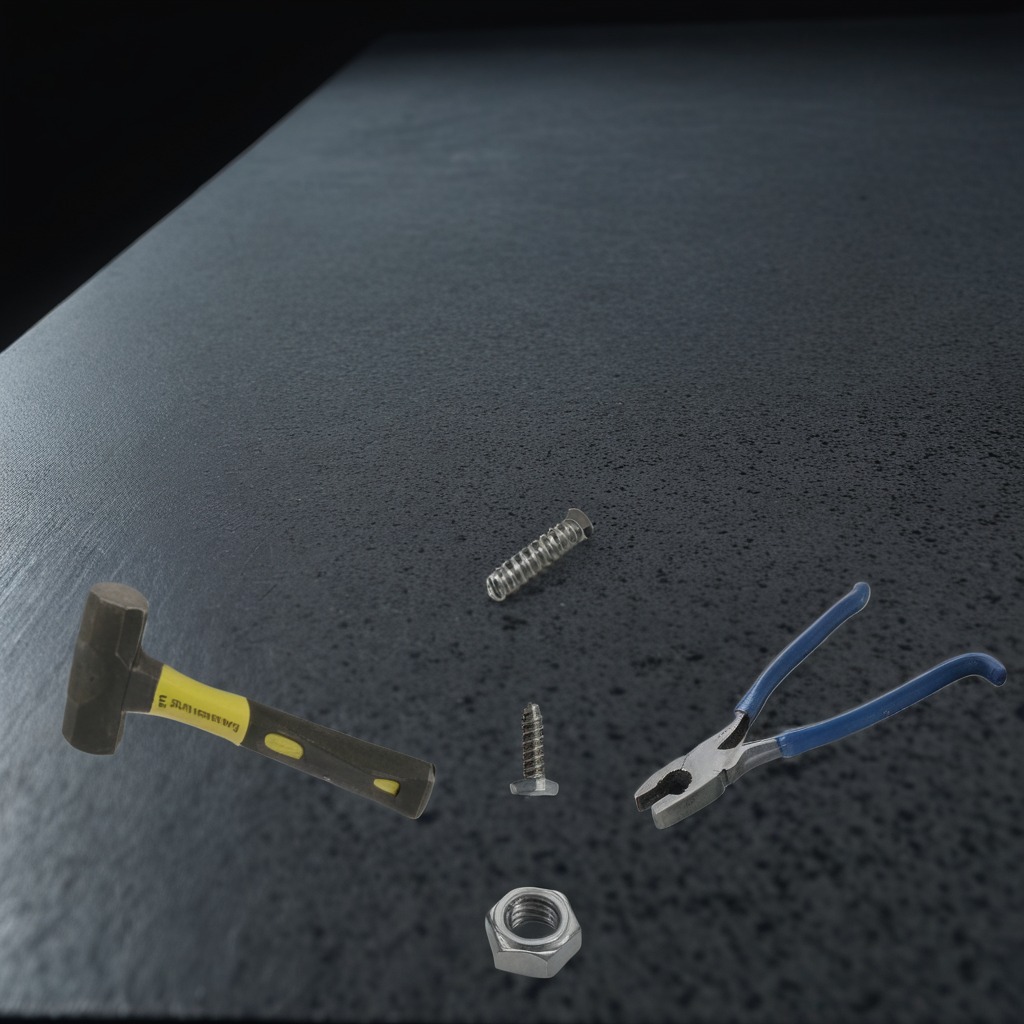
A hammer, a metal machine screw, a pair of pliers, a coiled metal spring, and a metal nut are lying on the clean granite table inside a workshop at night.